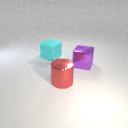
large red metal cylinder in front of large cyan rubber cube